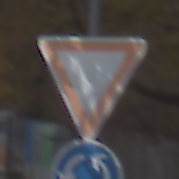
Verkehrszeichen: VorfahrtGewaehren
Zusatzzeichen unten: Kreisverkehr
Umgebung: Outdoor, Nature
Tageszeit: MorningAfternoon
Wetter: Overcast
Licht: Natural
Jahreszeit: NotSpecified
Kontrast: LowContrast